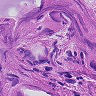
Metastatic tissue present: yes